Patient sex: M
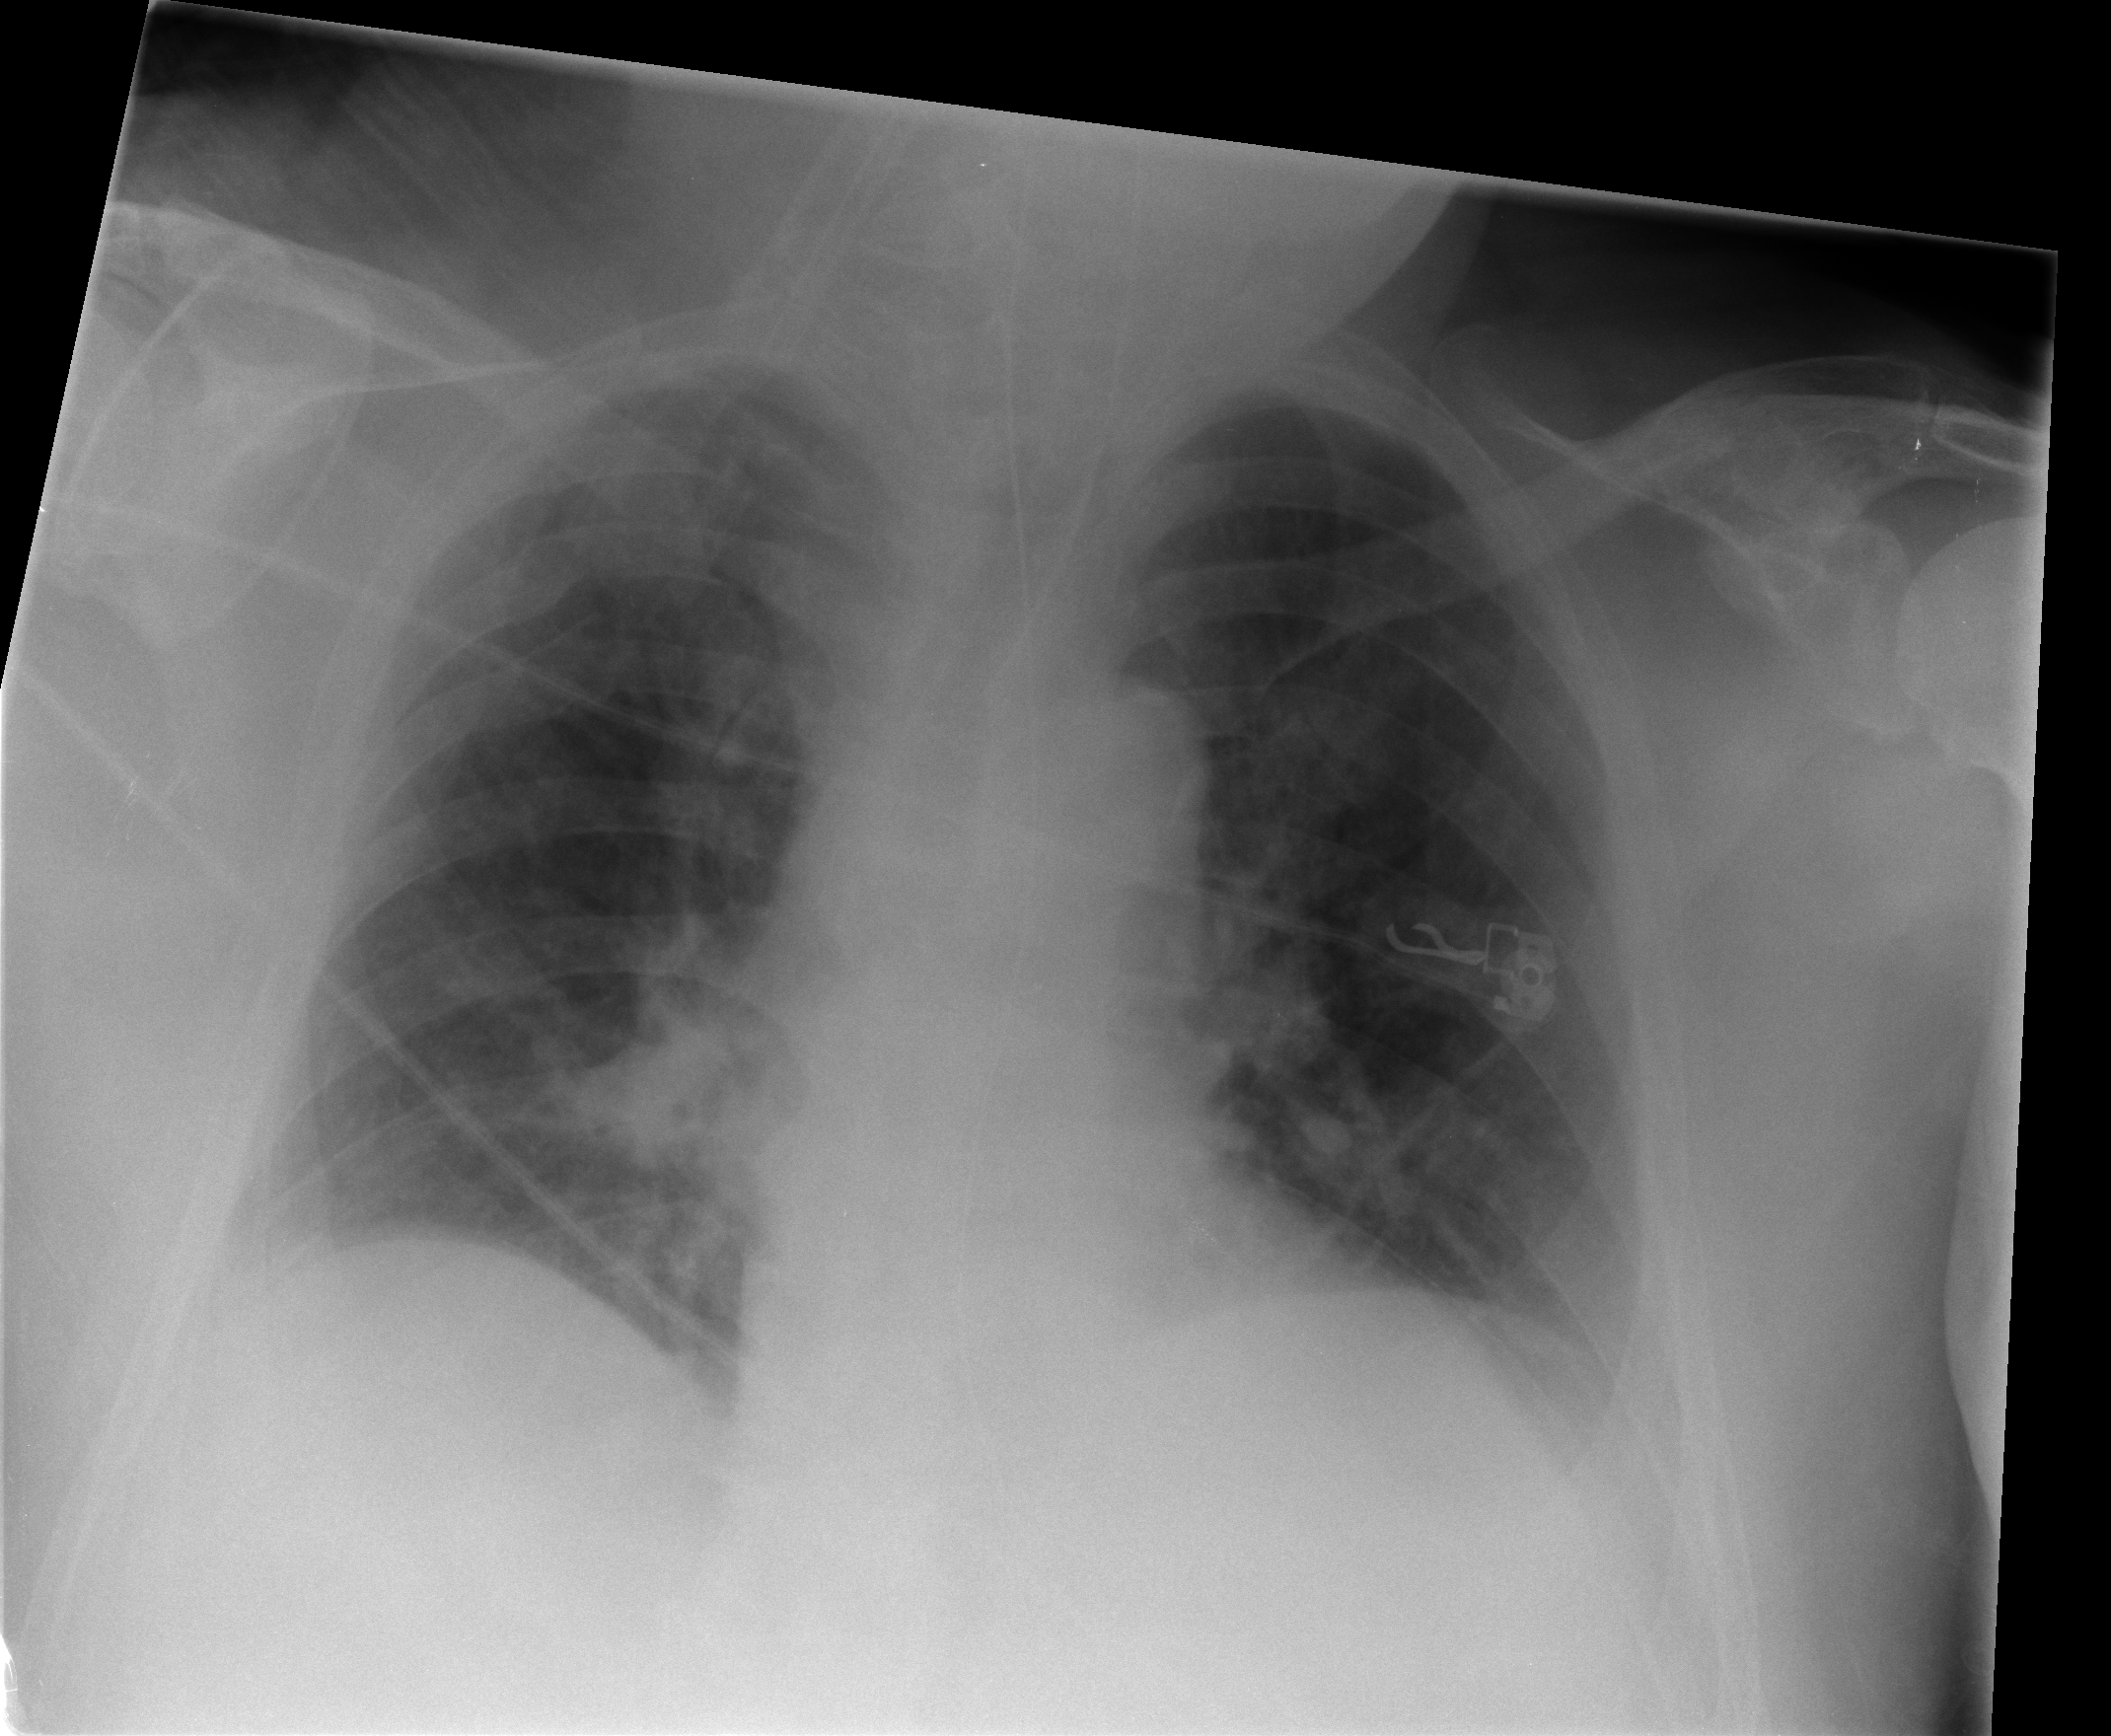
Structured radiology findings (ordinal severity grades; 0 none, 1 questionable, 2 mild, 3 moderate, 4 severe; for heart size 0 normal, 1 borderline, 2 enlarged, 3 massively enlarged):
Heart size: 2
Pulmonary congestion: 2
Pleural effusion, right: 0
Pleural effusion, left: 0
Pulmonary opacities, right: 2
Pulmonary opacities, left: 0
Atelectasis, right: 2
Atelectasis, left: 0